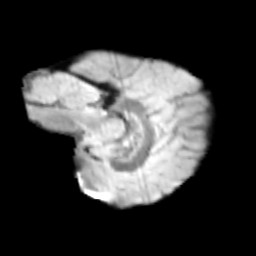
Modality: T2w
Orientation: sagittal
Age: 11
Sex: male
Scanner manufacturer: siemens
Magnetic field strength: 3 T
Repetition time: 3.8 s
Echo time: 0.07 s